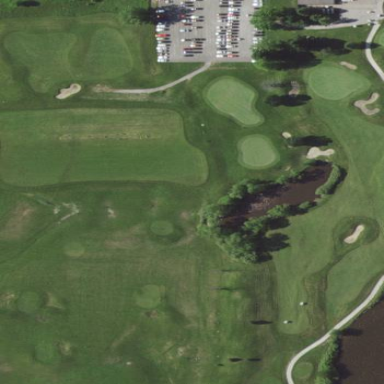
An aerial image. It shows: Rough area on grassy golf course.